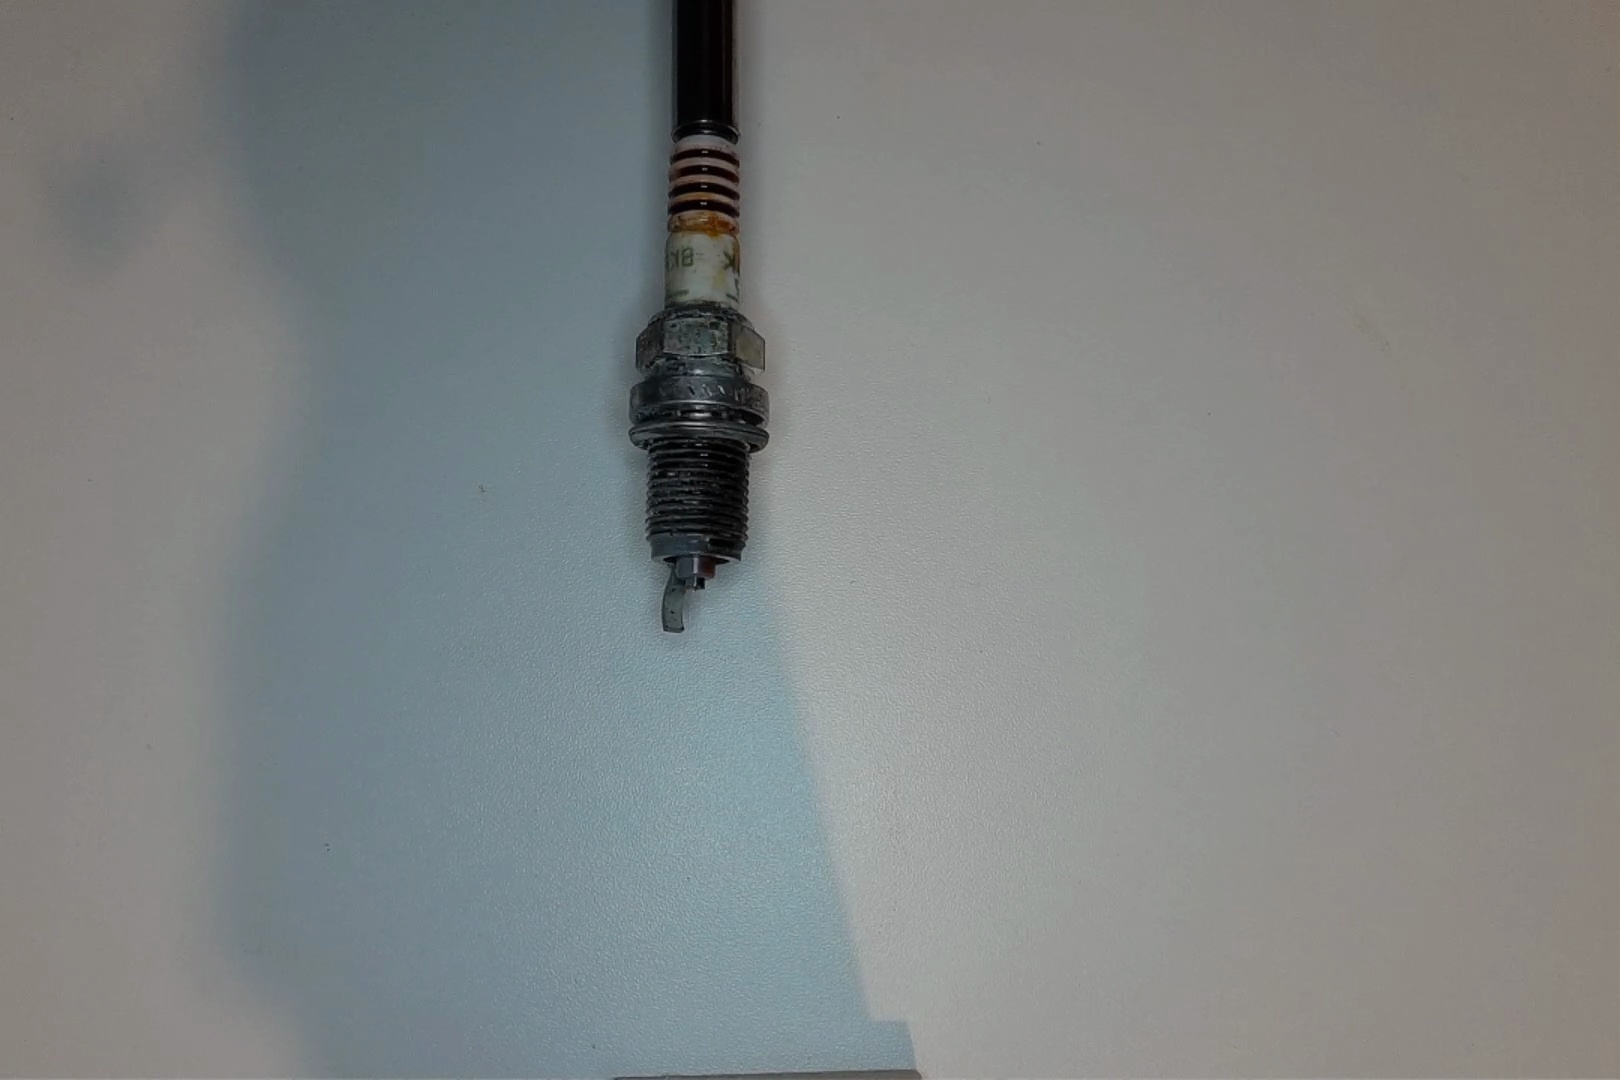
Label: anomaly